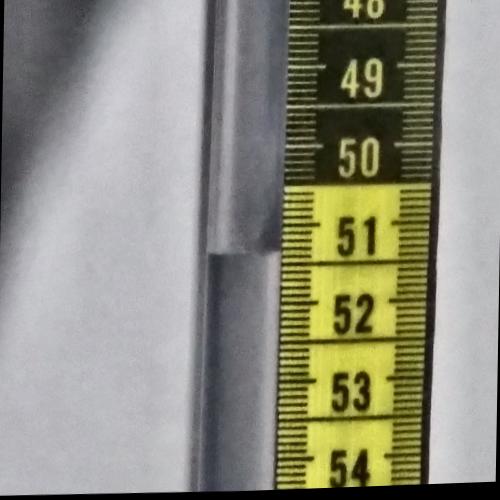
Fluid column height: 51.3 cm